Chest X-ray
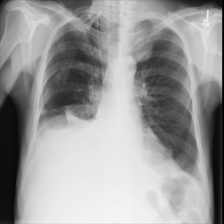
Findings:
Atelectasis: negative
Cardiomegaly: negative
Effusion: negative
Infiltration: negative
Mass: negative
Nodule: negative
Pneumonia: negative
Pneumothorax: negative
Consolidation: negative
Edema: negative
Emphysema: negative
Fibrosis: negative
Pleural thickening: negative
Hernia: negative